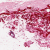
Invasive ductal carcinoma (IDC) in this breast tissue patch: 0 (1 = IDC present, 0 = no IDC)